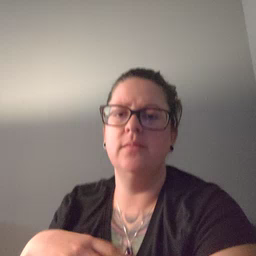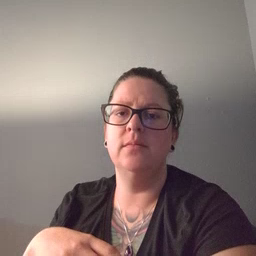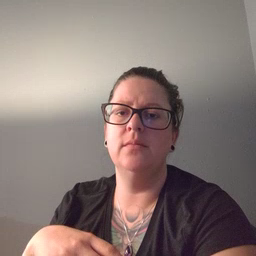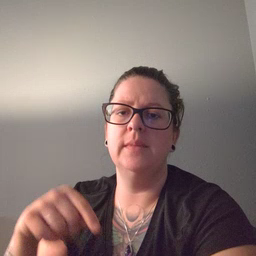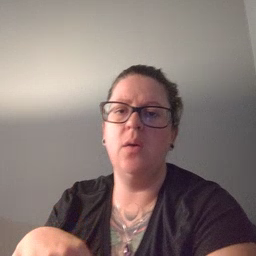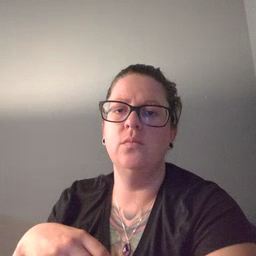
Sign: down